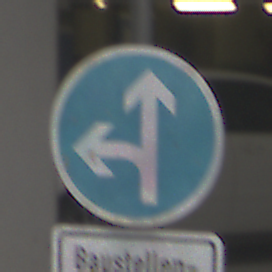
Verkehrszeichen: VorgeschriebeneFahrtrichtungGeradeausOderLinks
Zusatzzeichen unten: SonstigeFahrzeugePersonengruppenFrei1
Umgebung: Roofed, Urban
Tageszeit: Midday
Wetter: Overcast
Licht: Artificial
Jahreszeit: NotSpecified
Kontrast: MediumContrast